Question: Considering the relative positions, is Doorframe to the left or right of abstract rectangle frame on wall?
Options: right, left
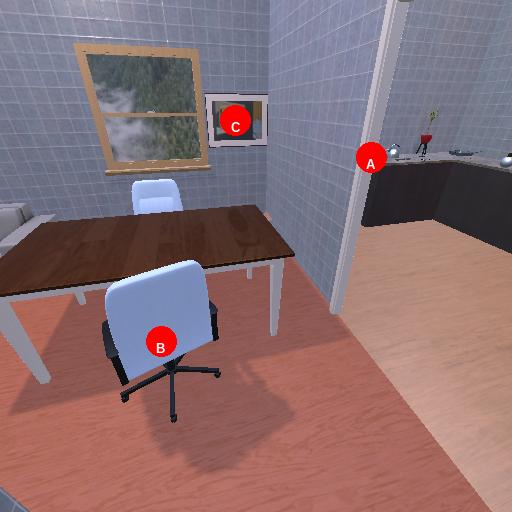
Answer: right